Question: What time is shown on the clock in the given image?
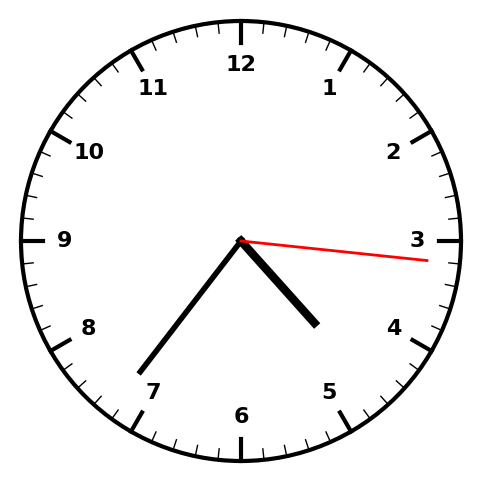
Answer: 04:36:16